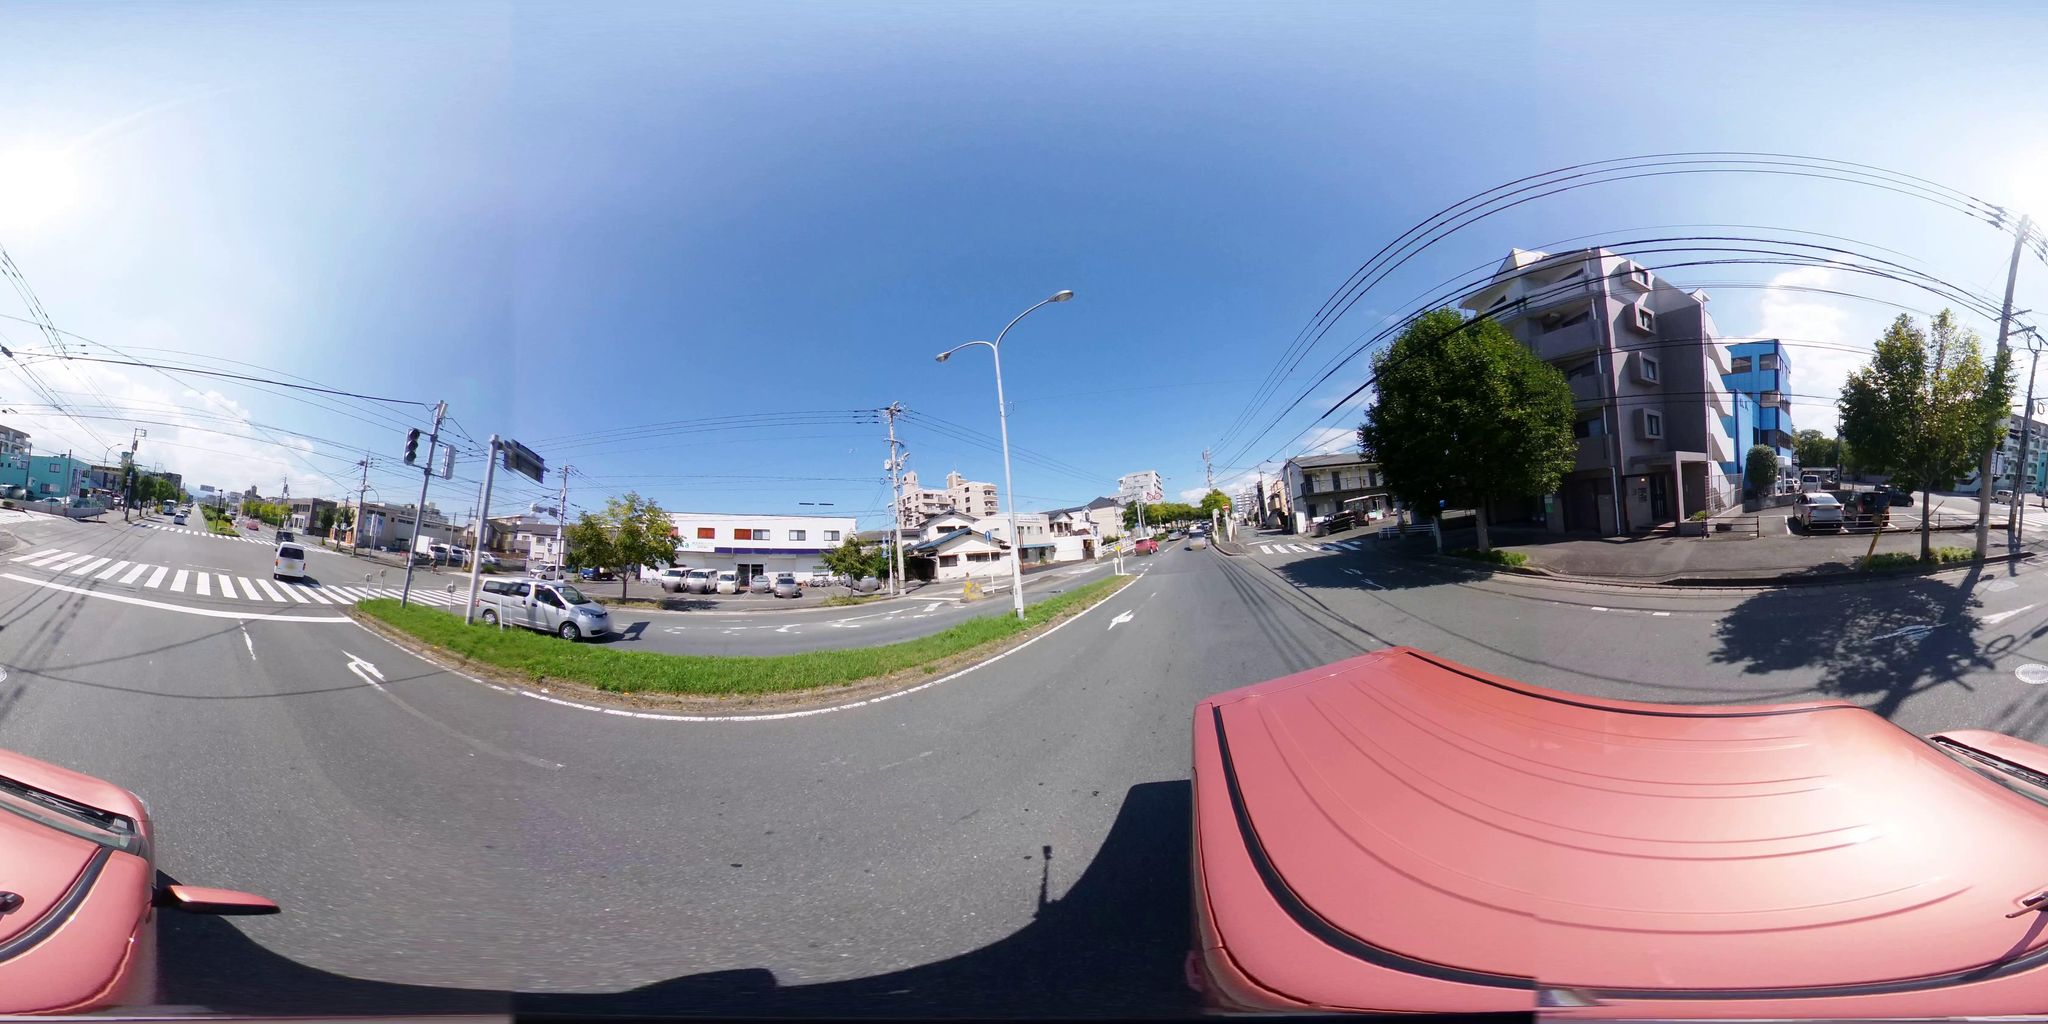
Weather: clear
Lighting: day
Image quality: good
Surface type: cycling surface
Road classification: primary
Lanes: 2
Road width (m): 5
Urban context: urban centre
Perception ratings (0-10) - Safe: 1.34, Lively: 7.83, Beautiful: 2.63, Boring: 2.39, Depressing: 3.36, Wealthy: 0.57